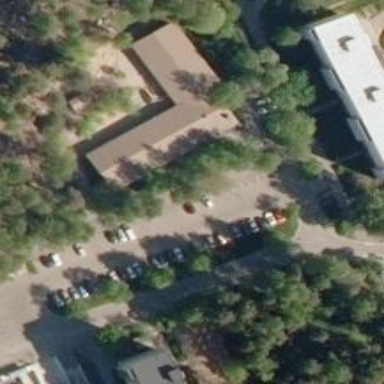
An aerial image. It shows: Kindergarten building.